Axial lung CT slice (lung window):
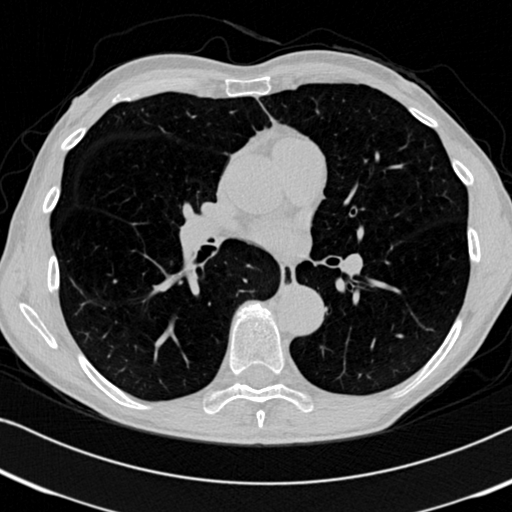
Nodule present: no